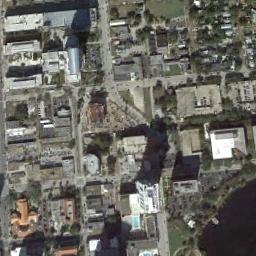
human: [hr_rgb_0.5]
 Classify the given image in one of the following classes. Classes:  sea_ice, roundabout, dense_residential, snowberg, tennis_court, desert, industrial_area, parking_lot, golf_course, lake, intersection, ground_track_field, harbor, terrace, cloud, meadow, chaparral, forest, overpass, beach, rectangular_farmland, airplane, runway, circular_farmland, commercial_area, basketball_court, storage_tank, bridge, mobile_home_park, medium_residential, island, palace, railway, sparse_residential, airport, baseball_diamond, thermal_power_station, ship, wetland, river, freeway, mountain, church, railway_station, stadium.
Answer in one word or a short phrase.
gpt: commercial_area